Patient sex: F
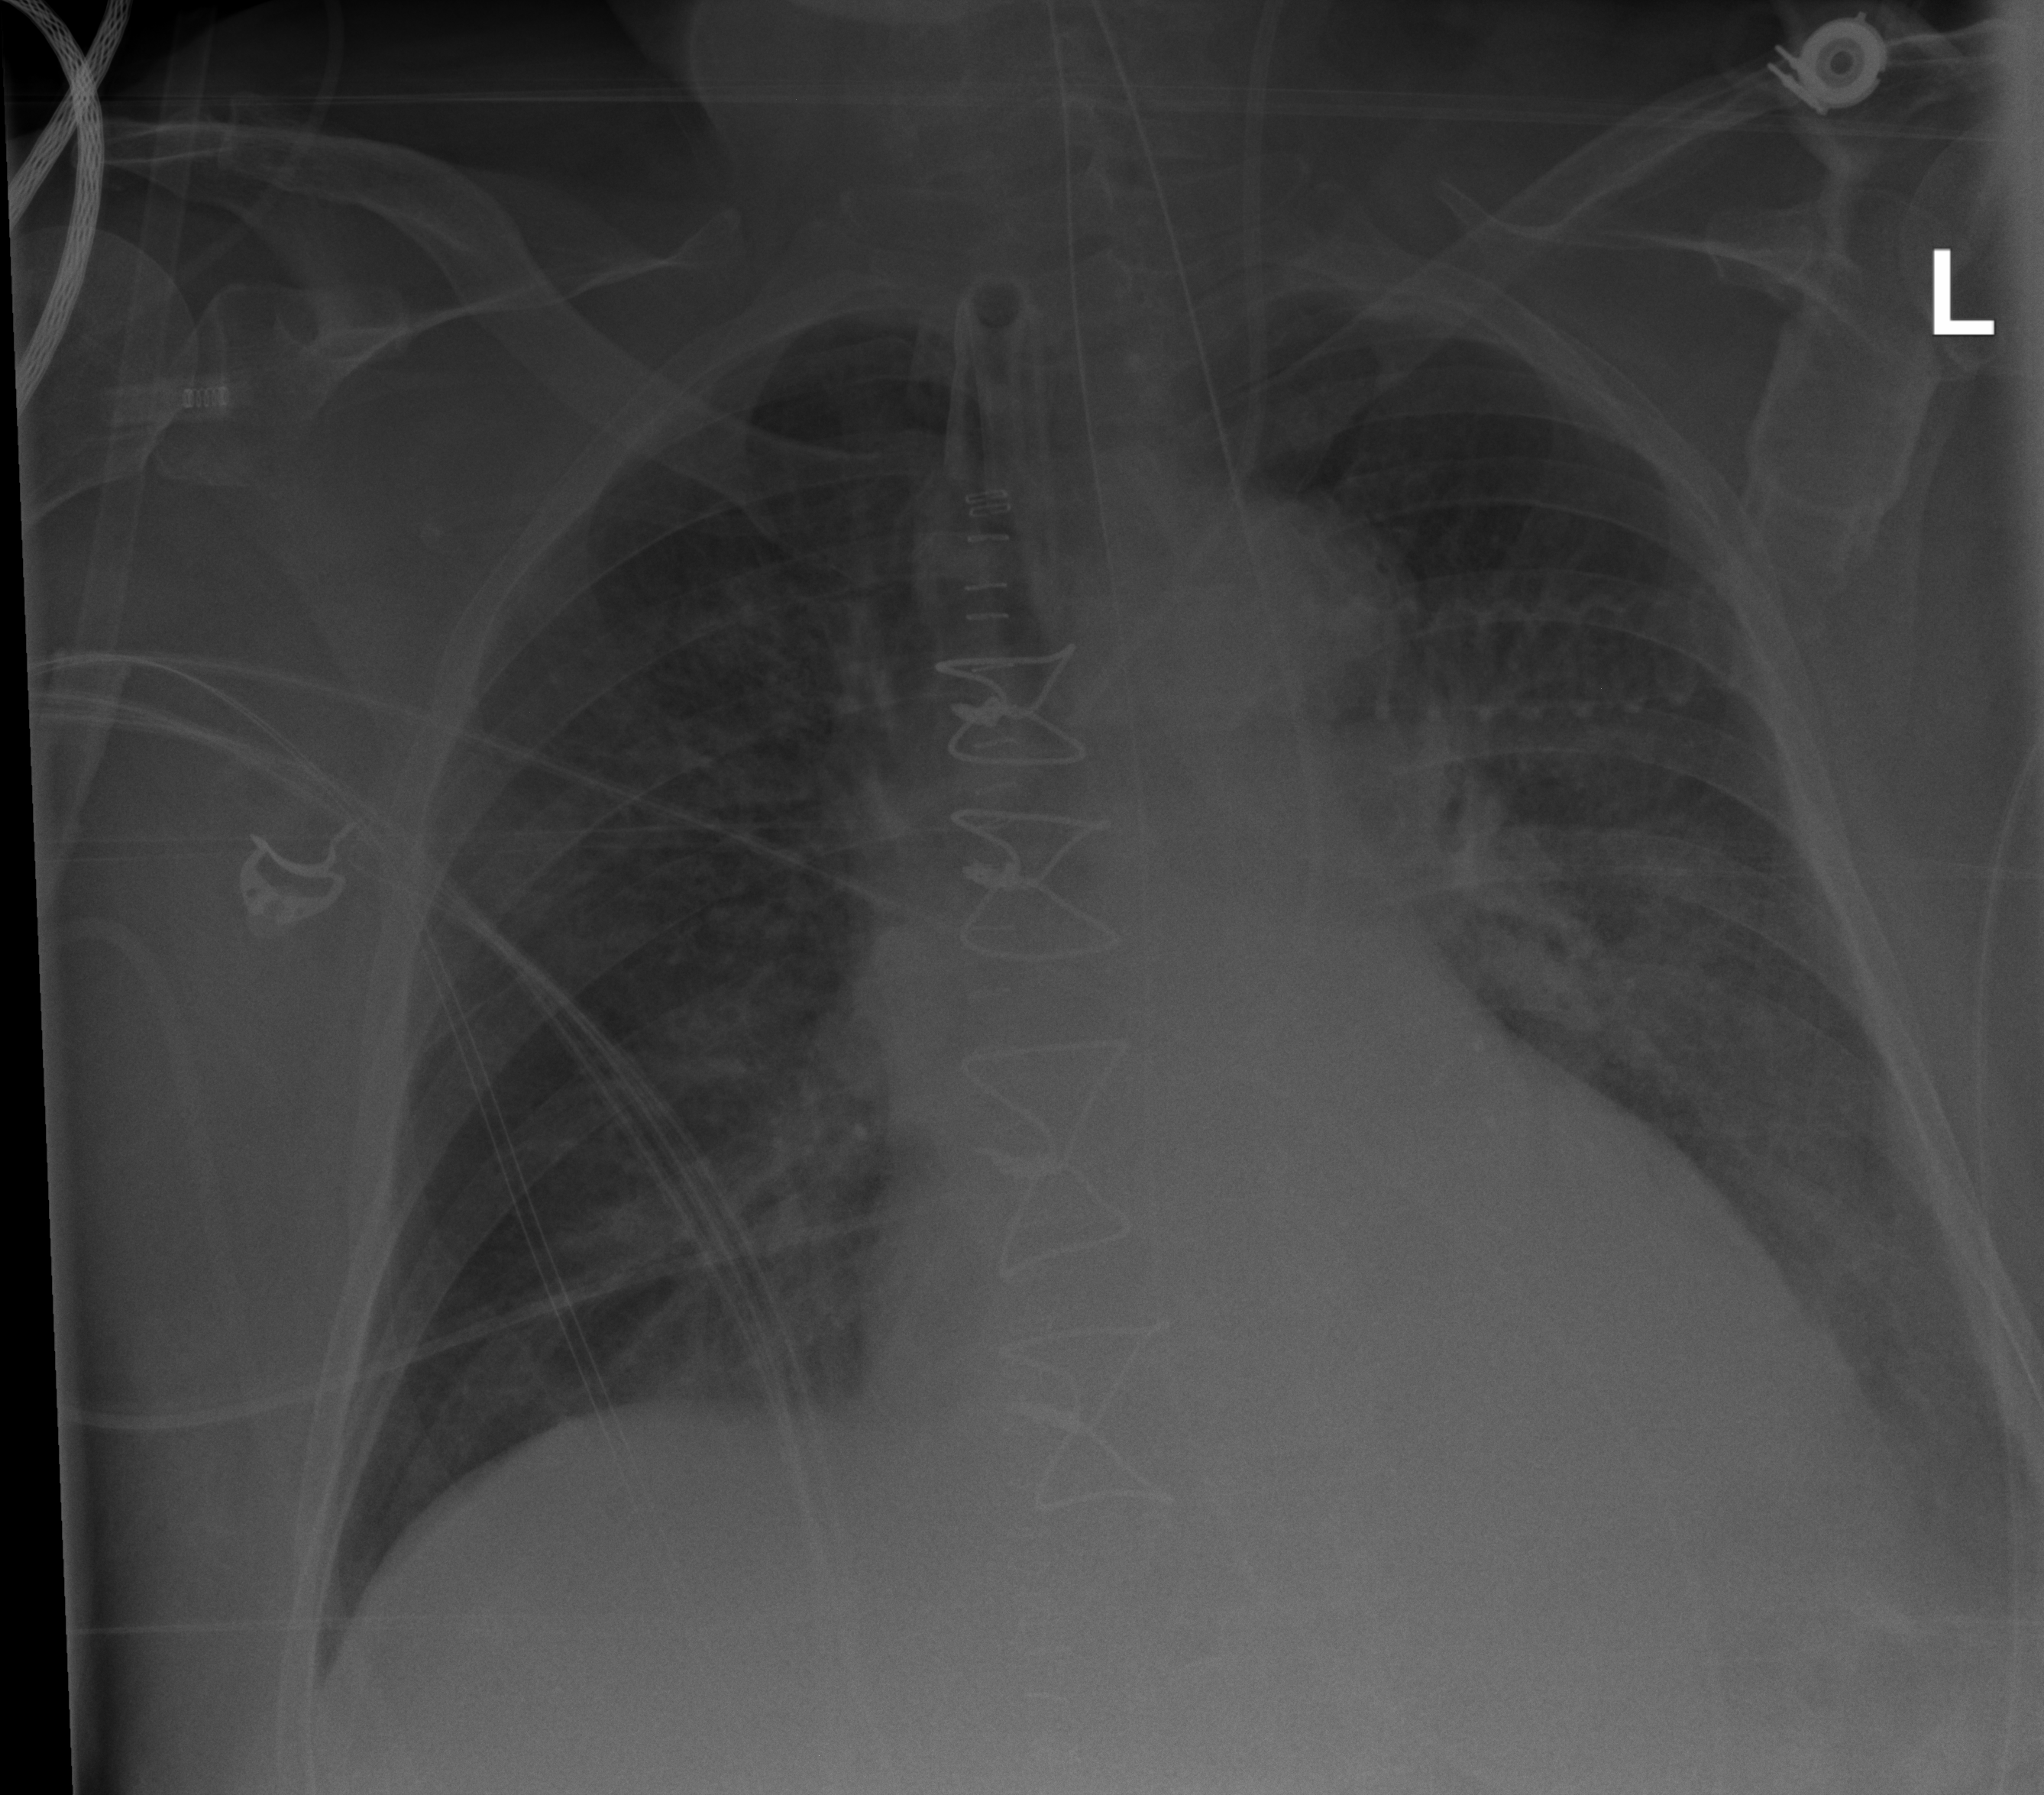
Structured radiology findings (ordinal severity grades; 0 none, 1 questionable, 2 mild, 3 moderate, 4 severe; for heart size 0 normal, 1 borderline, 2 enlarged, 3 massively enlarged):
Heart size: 2
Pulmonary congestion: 2
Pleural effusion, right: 0
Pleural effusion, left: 2
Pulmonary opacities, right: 2
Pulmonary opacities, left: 2
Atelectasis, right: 0
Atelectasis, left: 2